Interaction volume radius: 5 \u00c5
Interaction volume height: 20 \u00c5
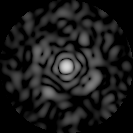
Disorder parameter: 0.805